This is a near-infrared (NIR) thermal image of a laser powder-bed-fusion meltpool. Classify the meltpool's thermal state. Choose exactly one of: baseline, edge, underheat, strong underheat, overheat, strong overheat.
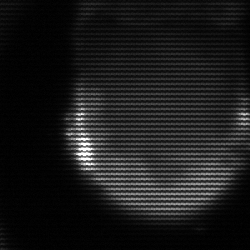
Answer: edge